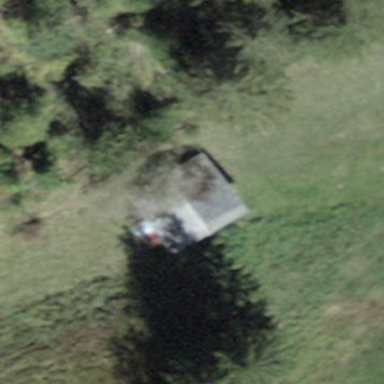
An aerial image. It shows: Barn.